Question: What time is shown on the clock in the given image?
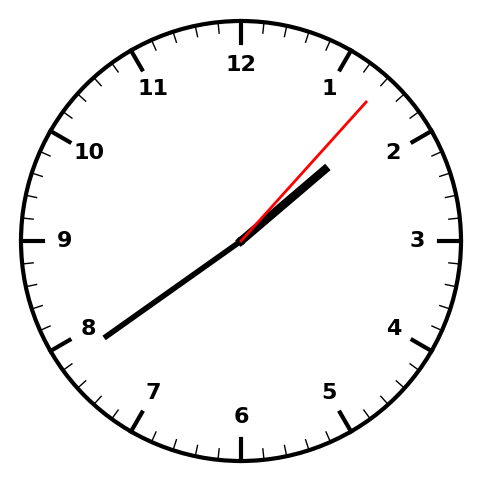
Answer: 01:39:07